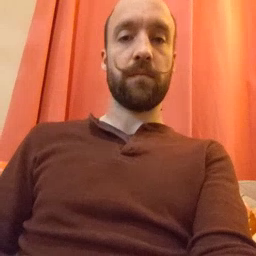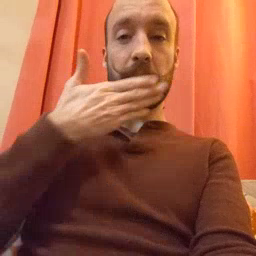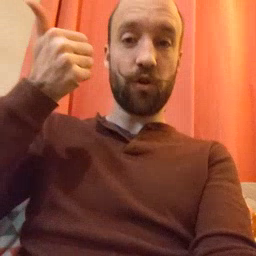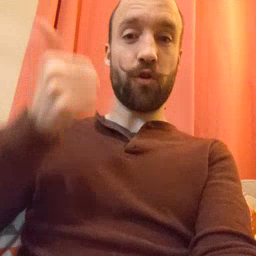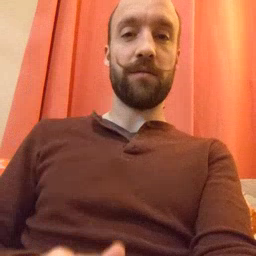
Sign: better